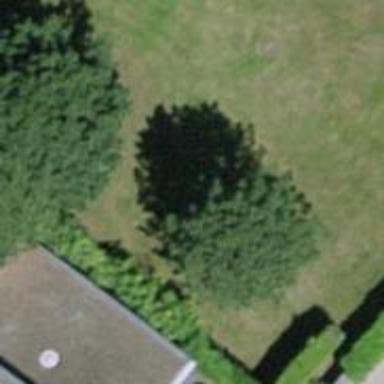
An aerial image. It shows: Broadleaved tree with lush leaves.